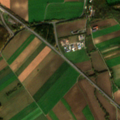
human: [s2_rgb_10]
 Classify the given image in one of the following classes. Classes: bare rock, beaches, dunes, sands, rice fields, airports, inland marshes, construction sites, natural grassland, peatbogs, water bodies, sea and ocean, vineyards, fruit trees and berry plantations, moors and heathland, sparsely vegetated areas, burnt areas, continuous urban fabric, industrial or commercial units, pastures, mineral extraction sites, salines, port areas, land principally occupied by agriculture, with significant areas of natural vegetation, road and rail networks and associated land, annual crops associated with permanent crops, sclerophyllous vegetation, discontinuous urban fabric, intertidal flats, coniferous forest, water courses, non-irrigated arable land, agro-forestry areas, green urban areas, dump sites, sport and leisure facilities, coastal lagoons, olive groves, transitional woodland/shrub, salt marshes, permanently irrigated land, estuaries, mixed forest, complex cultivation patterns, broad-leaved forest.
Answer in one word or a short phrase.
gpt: discontinuous urban fabric, non-irrigated arable land, vineyards, broad-leaved forest